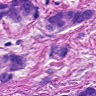
Metastatic tissue present: yes